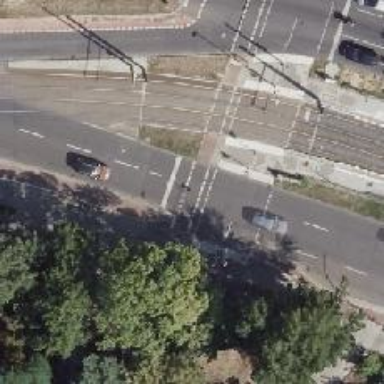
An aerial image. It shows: Road with traffic signals for signaling.